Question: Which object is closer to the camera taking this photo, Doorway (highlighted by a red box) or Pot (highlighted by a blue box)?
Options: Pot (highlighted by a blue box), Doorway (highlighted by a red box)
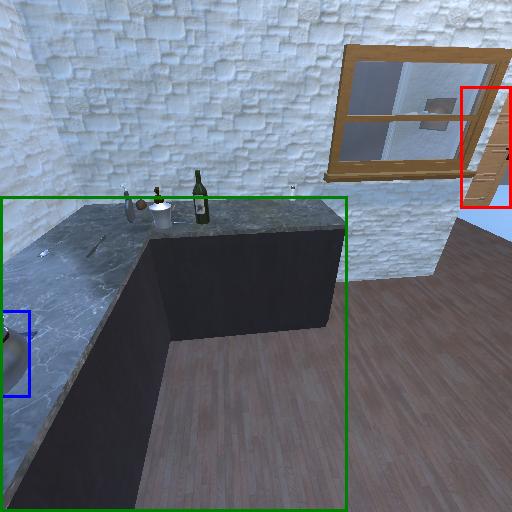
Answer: Pot (highlighted by a blue box)